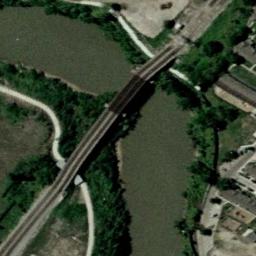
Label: bridge